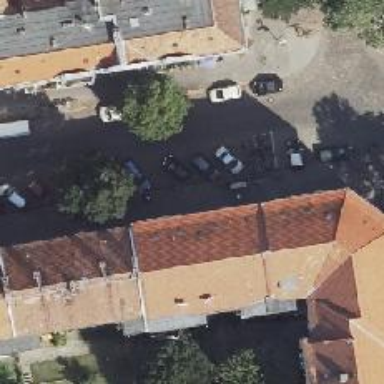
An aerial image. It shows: Bicycle parking located on the sidewalk.